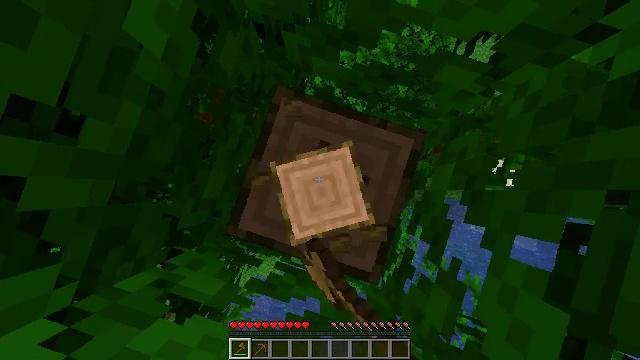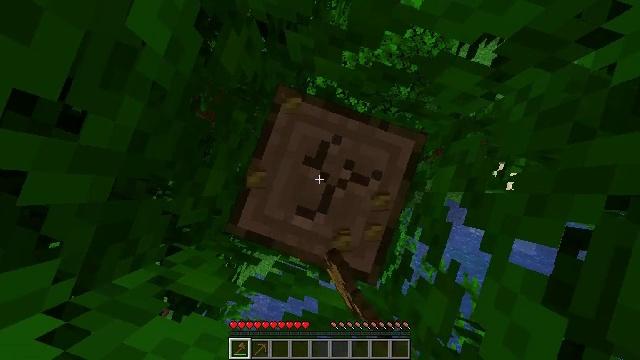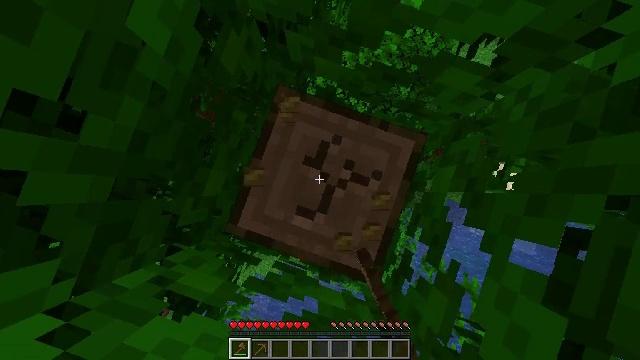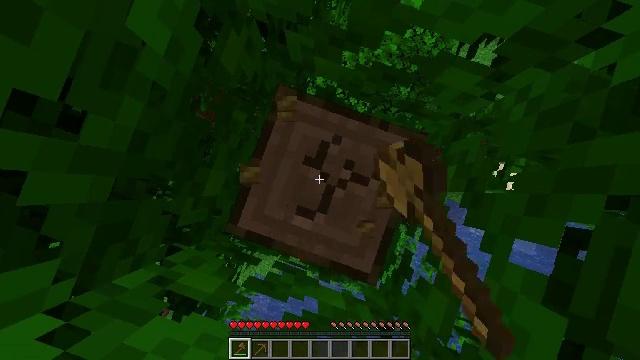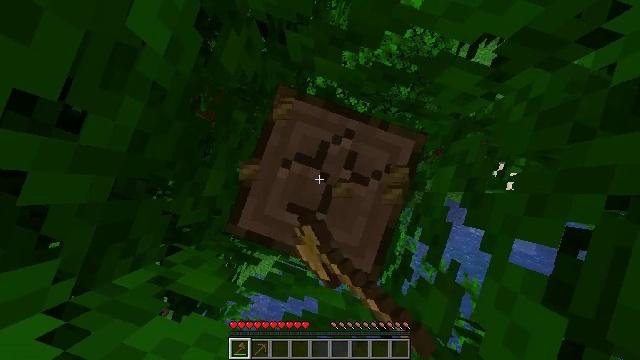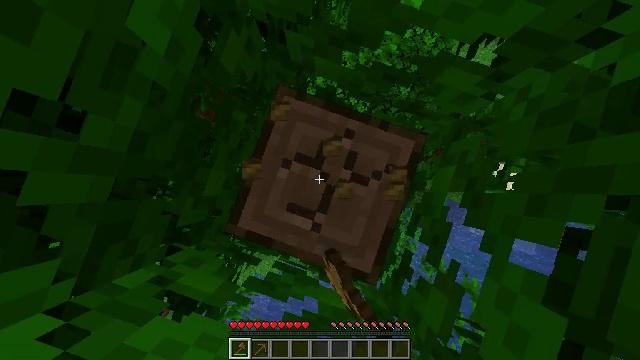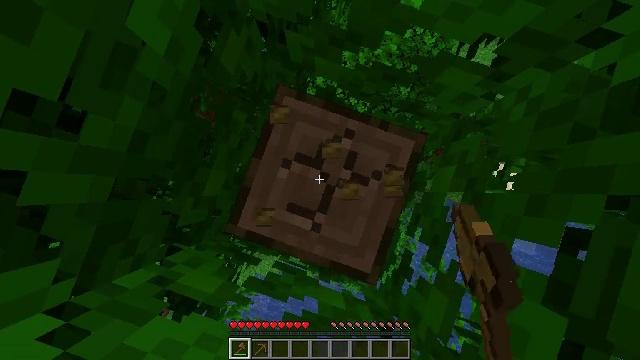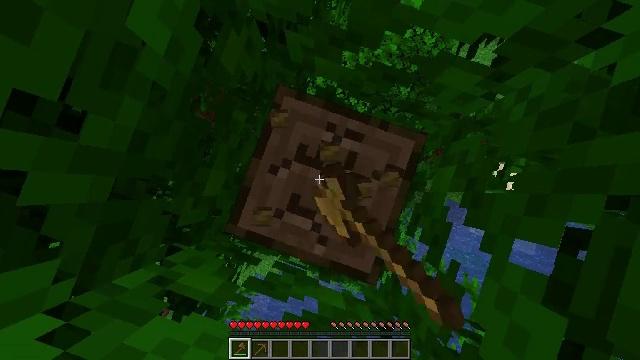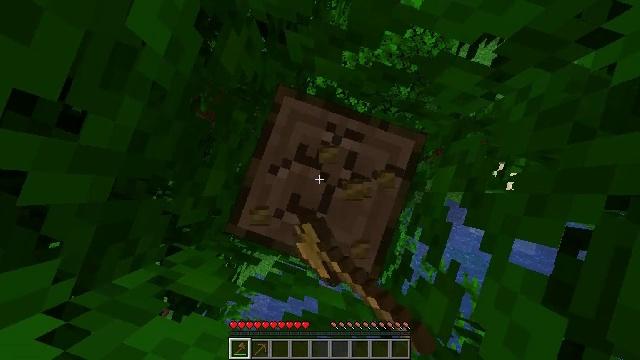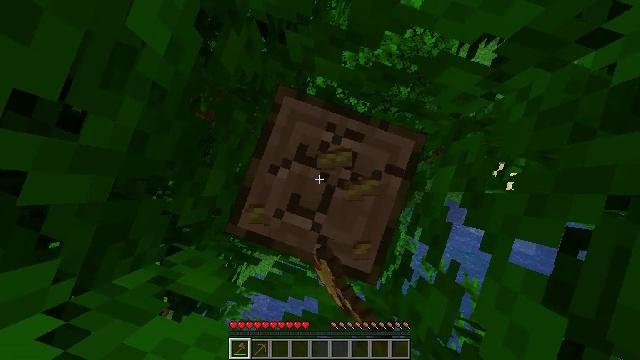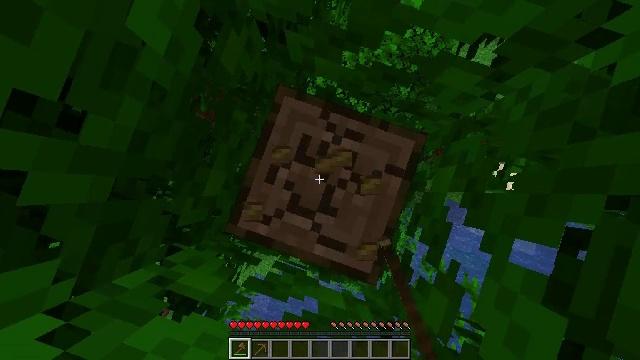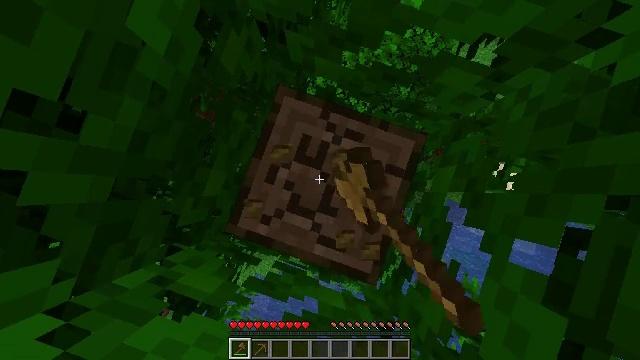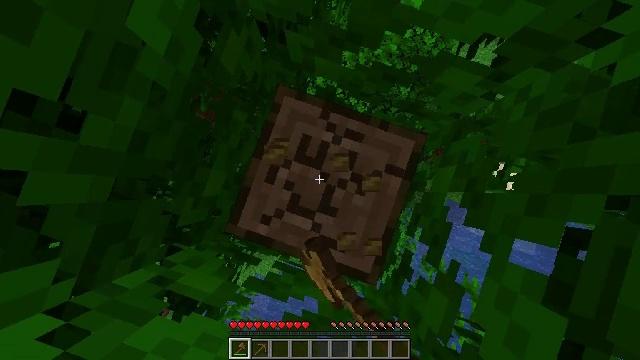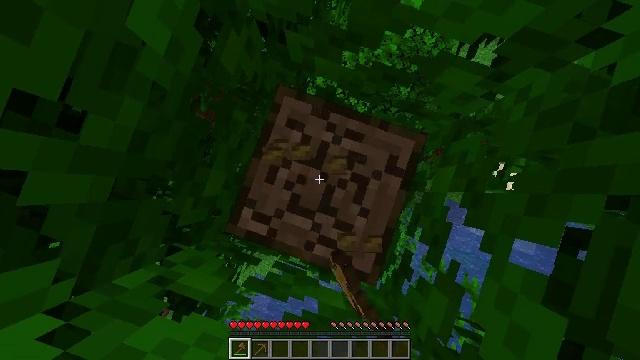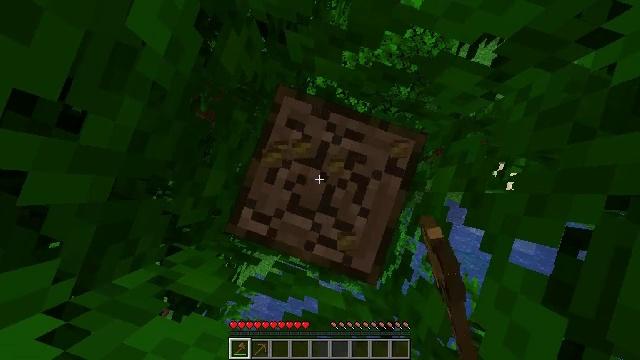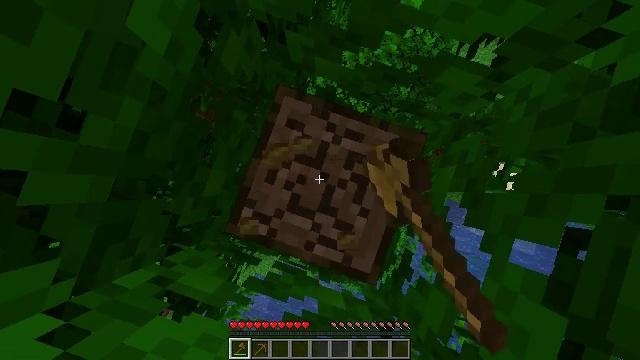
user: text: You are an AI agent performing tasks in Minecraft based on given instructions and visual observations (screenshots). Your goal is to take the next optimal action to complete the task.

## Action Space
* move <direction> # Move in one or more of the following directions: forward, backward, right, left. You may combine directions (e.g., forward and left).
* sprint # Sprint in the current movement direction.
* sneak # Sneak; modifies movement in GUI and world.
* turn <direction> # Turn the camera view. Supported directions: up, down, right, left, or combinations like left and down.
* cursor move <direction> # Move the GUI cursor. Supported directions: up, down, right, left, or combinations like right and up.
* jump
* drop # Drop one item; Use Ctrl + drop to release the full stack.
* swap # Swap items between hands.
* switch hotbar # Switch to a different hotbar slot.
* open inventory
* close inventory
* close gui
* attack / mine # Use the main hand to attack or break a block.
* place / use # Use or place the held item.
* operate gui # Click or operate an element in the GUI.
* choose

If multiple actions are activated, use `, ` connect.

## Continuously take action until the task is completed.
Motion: motion action
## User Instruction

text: Mine the jungle log in the rainforest biome.
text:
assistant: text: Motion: turn left, attack / mine
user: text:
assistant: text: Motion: attack / mine
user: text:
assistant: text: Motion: attack / mine
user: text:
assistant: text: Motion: attack / mine
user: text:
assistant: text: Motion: attack / mine
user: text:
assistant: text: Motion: attack / mine
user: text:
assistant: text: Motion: attack / mine
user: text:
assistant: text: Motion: attack / mine
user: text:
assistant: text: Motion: attack / mine
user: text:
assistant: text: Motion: attack / mine
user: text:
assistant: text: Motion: attack / mine
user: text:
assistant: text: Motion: attack / mine
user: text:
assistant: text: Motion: attack / mine
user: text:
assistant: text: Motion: attack / mine
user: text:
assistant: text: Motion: attack / mine
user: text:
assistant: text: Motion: attack / mine
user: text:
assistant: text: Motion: attack / mine
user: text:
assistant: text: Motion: attack / mine
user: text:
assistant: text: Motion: attack / mine
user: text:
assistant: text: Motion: attack / mine
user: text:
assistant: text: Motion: attack / mine
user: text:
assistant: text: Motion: attack / mine
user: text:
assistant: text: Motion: attack / mine
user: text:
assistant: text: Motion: attack / mine
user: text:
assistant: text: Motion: attack / mine
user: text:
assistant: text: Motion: attack / mine
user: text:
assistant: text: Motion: attack / mine
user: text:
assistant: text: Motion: attack / mine
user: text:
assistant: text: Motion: attack / mine
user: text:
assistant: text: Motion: attack / mine